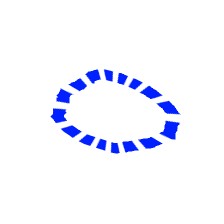
Shape: circle